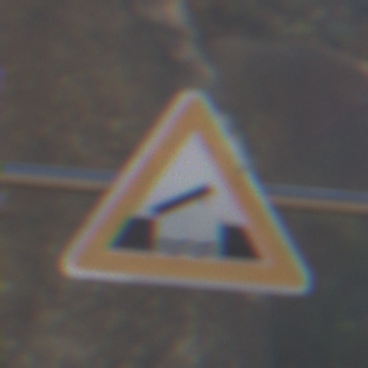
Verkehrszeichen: BeweglicheBruecke
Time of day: MorningAfternoon
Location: Outdoor (Nature)
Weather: Clear
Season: NotSpecified
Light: Natural